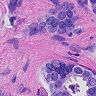
Metastatic tissue present: yes